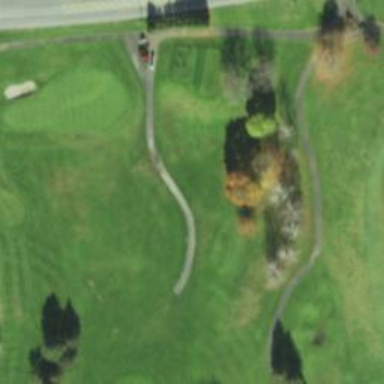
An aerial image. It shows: Path for both roads and golfers.